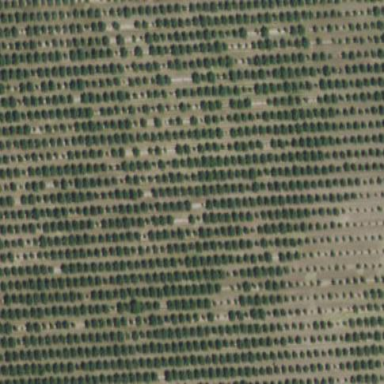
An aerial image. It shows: Almond orchard with rows of almond trees.